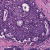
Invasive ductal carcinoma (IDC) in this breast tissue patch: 1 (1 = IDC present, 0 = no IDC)